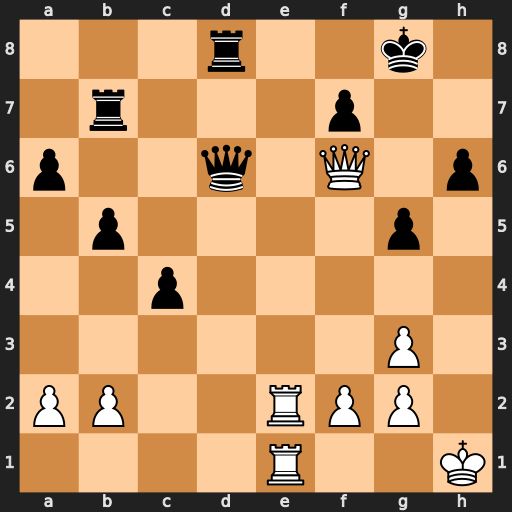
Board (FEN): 3r2k1/1r3p2/p2q1Q1p/1p4p1/2p5/6P1/PP2RPP1/4R2K
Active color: w
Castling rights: -
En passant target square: -
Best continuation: Re8+ Rxe8 Rxe8+